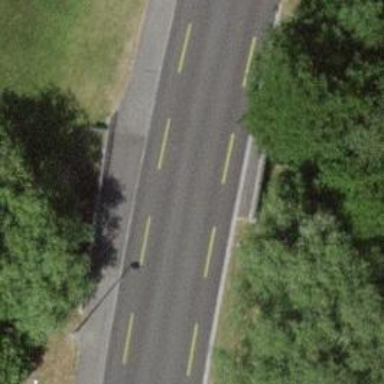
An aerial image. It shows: Tertiary road that includes shared lane for cyclists on bridge.